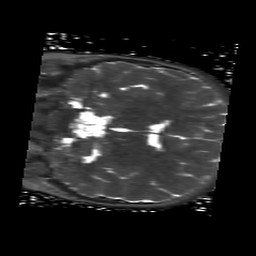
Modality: T2map
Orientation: coronal
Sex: male
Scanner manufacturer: siemens
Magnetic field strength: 3 T
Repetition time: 4 s